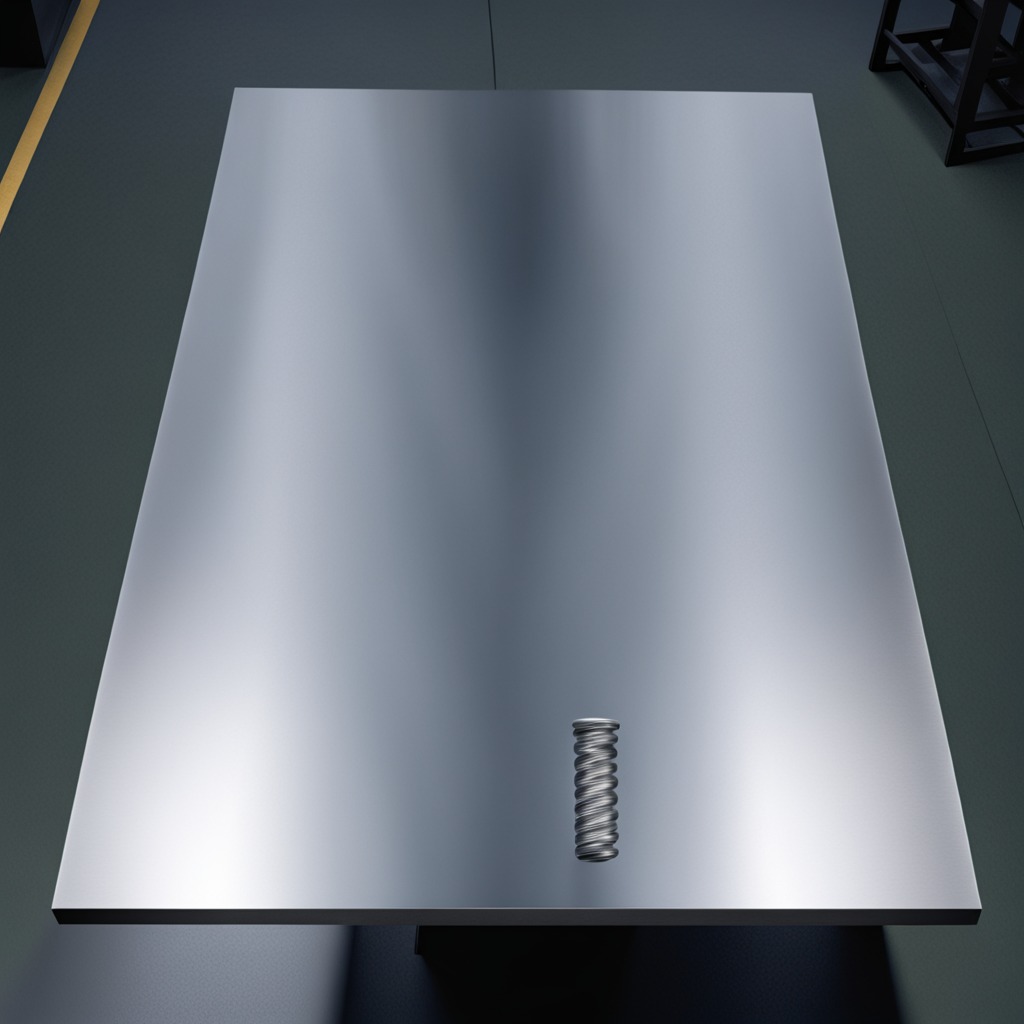
A coiled metal spring is lying on the clean empty table in the basement in the evening.